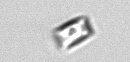
Label: Bacillariophyceae_morphotype1